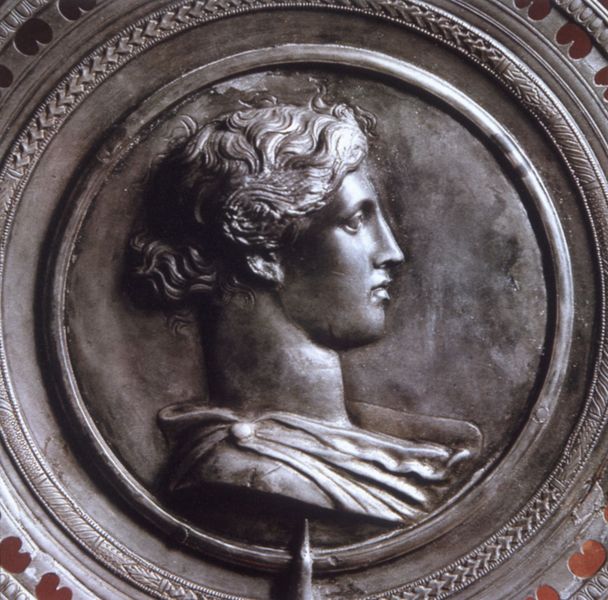
Titel: Spiegel aus Pompeji
Institution: Neapel, Museo Archeologico Nazionale
Schlagwörter: dunkel, kopf, mann, frau, haar, hell, mund, nase, ohr, profil, dame, rot, ornament, augen, gesicht, kragen, schale, silber, teller, hals, portrait, porträt, auge, haare, knopf, locken, rund, tondo, relief, büste, glanz, seitenansicht, verzierung, metall, bronze, platte, eisen, messing, antike, medaillon, geschirr, seite, göttin, wellig, jüngling, antik, toga, versilbert, medaille, gottheit, römisch, münze, konterfei, frauenprofil, ur, krange, artemis?, aphrodite?